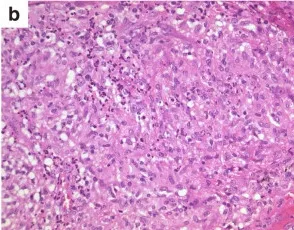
Histological diagnosis of synchronous nodular tuberculosis and EBV-associated lymphoproliferative disorder. , which were composed of epithelioid cells.
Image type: pathology (h&e)